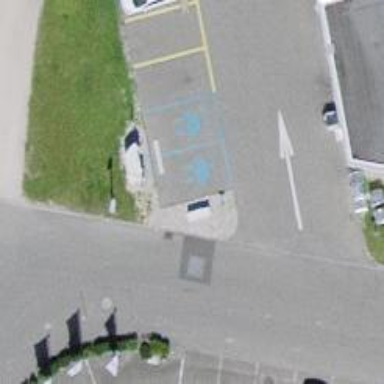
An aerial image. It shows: Charging station.